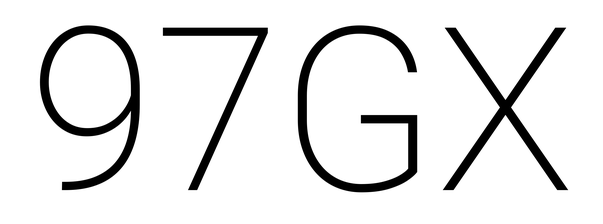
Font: Roboto_ExtraLight